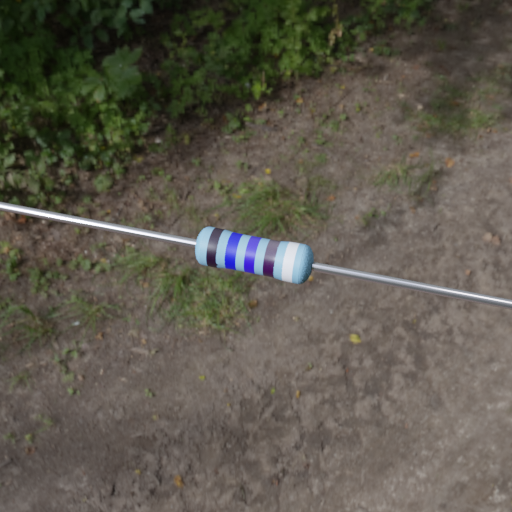
Resistor colour bands (in order): black, blue, blue, black, white